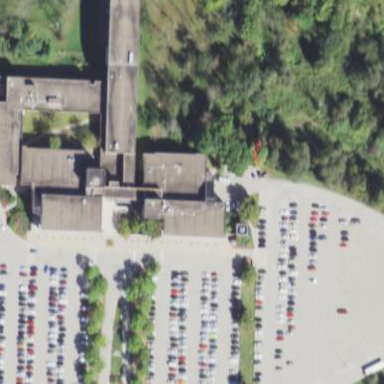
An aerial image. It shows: College building.